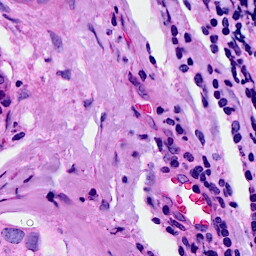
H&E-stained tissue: Breast